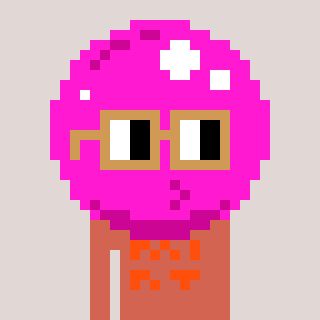
a pixel art character with square brown glasses, a bubblegum-shaped head and a peachy-colored body on a warm background